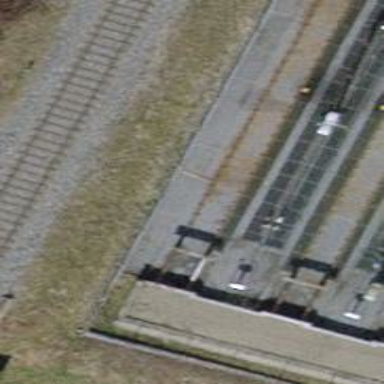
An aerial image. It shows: Railway buffer stop.